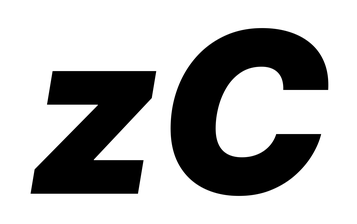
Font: Inter-Italic_Black_Italic